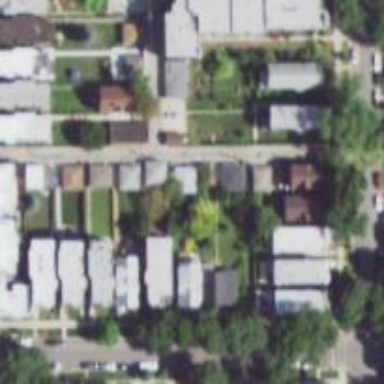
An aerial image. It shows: Alley classified as service road.